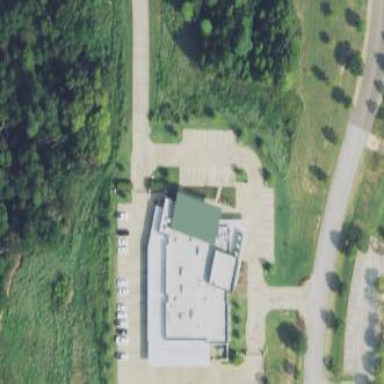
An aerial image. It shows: Police facility.